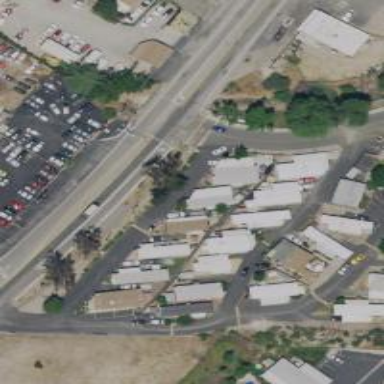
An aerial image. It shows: Service road within mobile home or trailer park.